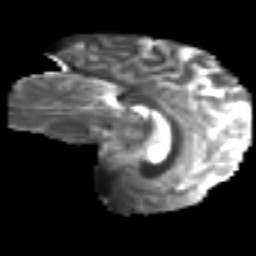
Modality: T2w
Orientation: sagittal
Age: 19
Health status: ill
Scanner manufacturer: philips
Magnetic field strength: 3 T
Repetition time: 9 s
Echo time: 0.127 s